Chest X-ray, PA view. Patient: 63 years old, sex F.
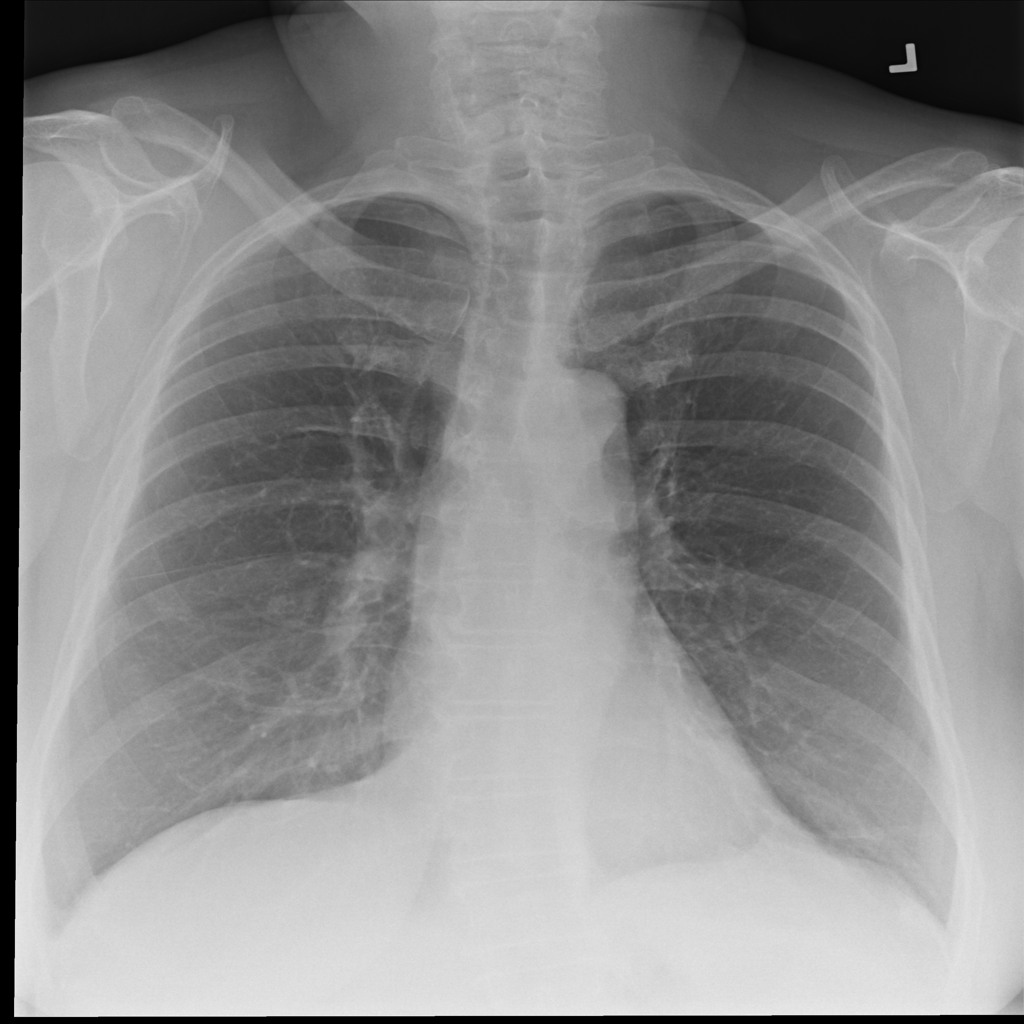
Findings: No Finding